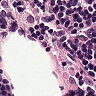
Metastatic tissue present: no